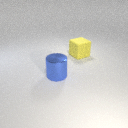
large yellow rubber cube behind large blue metal cylinder